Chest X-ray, AP view. Patient: 45 years old, sex F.
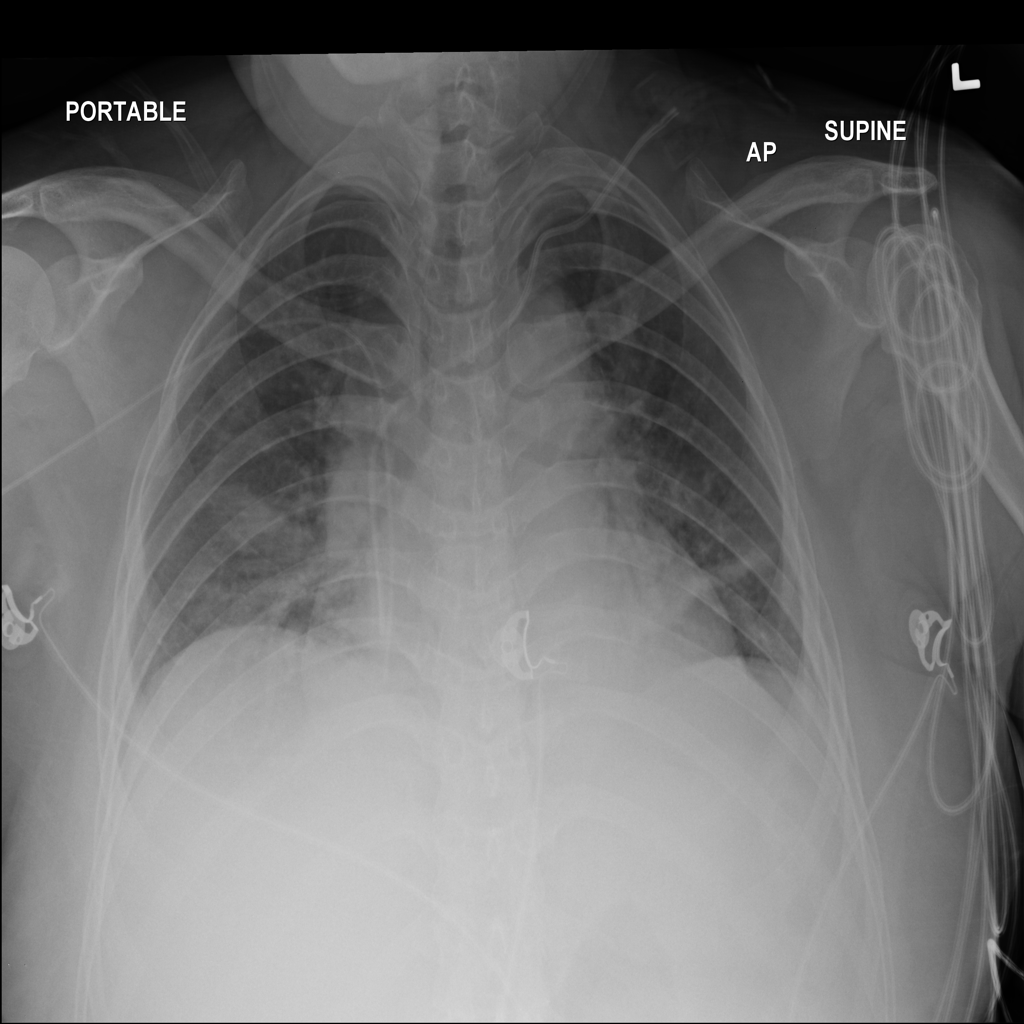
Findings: Infiltration